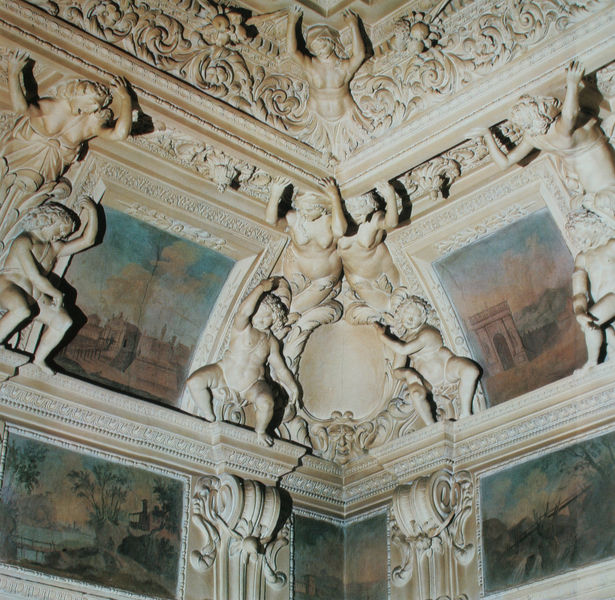
Titel: Sala delle Magnificenze, Detail der Deckengestaltung
Künstler: Gian Andrea Casella
Standort: Torino
Institution: Castello del Valentino
Schlagwörter: akt, baum, blau, gemälde, himmel, nackt, wasser, weiß, wolken, bäume, frauen, gelb, grün, landschaft, menschen, sand, stadt, blume, blumen, braun, brust, finger, frau, grau, marmor, pfeiler, raum, schmuck, stützen, säulen, zimmer, gebäude, haus, rot, schloss, wolke, malerei, ornament, wand, architektur, arme, barock, rahmen, stein, tragen, hände, innenraum, spiegel, häuser, natur, wolen, brücke, kirche, figur, decke, kind, pflanzen, locken, wald, kinder, engel, putte, putto, ranken, skulptur, statue, hellblau, relief, brüste, bilder, ecke, leiste, zimmerecke, jungen, last, farbe, saal, figuren, steg, kartusche, detail, dekor, ornamente, verzierung, wandgemälde, wandmalerei, stuck, palme, bauch, tor, foto, penis, eingang, gewölbe, medaillon, palast, torbogen, lichtung, plakette, kunst, architrav, fries, sims, gesims, skulpturen, statuen, voluten, medallion, dekce, götter, fresken, religiös, palmen, tempel, kassetten, konsolen, konsole, volute, deckengemälde, fresko, gips, putten, stemmen, putti, aufnahme, karyatiden, fresco, freskos, leisten, mäander, siegestor, bund, kapitel, gebälk, triumphbogen, kassette, bauwerk, lisenen, bauplastik, akantus, deckenmalerei, inenraum, freis, halbfiguren, gemäde, veduten, atlas, landschaften, bildfelder, deckenfries, vollplastik, reliev, stuckatur, atlanten, spiegelgewölbe, butten, stukkatur, raumecke, puttos, blumenfries, eckstukkatur, fildfelder, koren, atlaten, vkinder